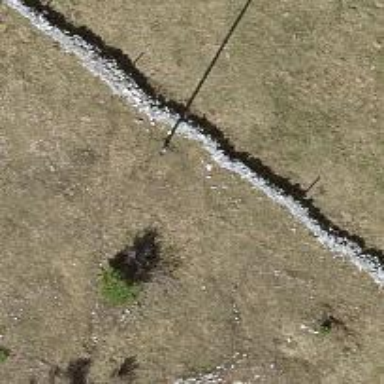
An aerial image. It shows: Power pole.